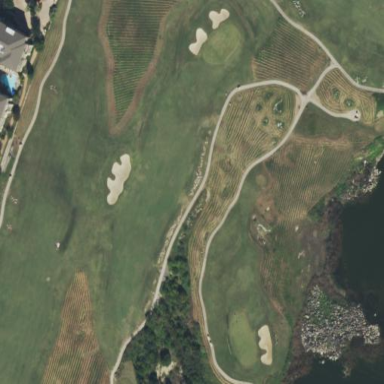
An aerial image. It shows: Rough area in golf course.